Question: I have a Google line chart that contains a few years of data. Each year is a separate series. The chart legends displaying each year/series are clickable and clicking on any given 2 or more of these legends/series, displays them and their corresponding Datapoints and their annotations. In the hAxis, these Datapoints are integers ranging from 1 to aprox. 6,000,000. I also have their values displayed under annotations for each Datapoint.
Notice that when you click on a datapoint, it increases in size and gains a white border. If you unclick it, it returns to it's original form.
Is it possible to change my code to look for the top 10 closest-to-each-other integers between 2 series based on a predefined threshhold?
Please allow me to illustrate it for better understanding.

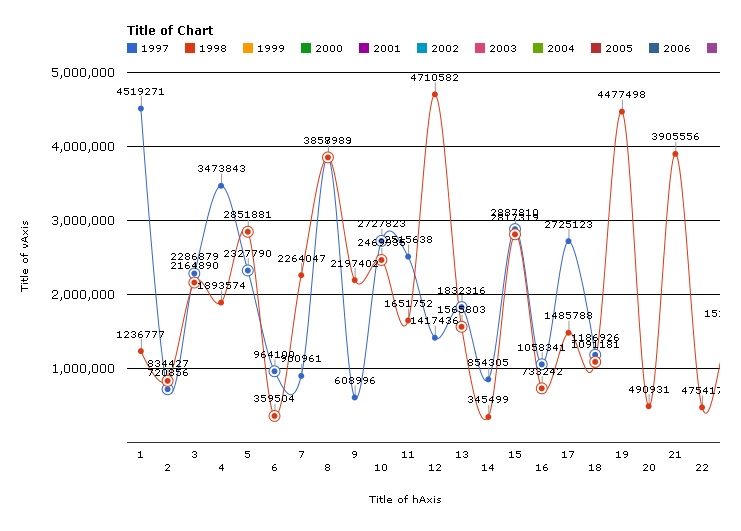
Answer: You can do that using option 'selectionMode: 'multiple'' and selecting appropriate points using 'setSelection()' method. For example:
'''
chart.setSelection([
{row:0, column:1},
{row:0, column:2},
{row:2, column:1},
{row:2, column:2}
]);
'''
Of course, you will have to find out points which correspond to defined threshold. See <URL>.
<URL>.